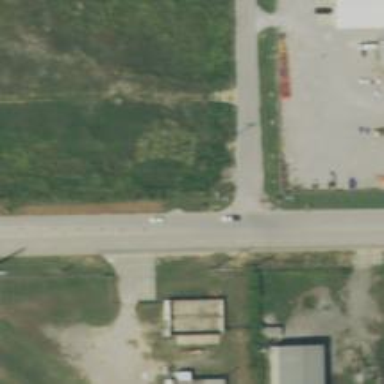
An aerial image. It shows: Secondary road.